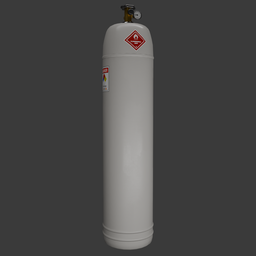
Label: tools